Aerial crown-view tile of a tropical tree (Barro Colorado Island, Panama), acquired 20250414:
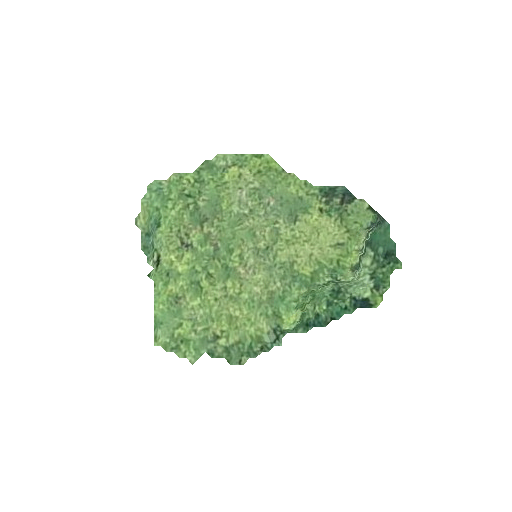
Species: Cordia alliodora
GBIF accepted scientific name: Cordia alliodora
Crown area: 57.696 m²